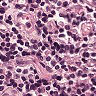
Metastatic tissue present: no